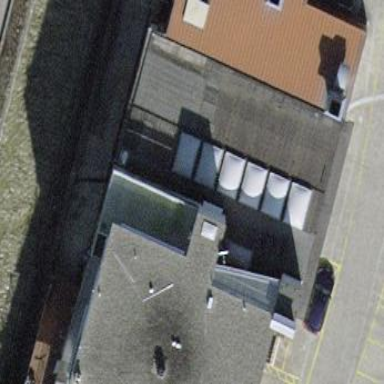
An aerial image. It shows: Building used as car repair shop.